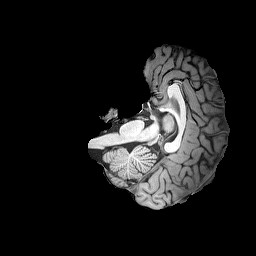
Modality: T1w
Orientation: axial
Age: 19
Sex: female
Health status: healthy